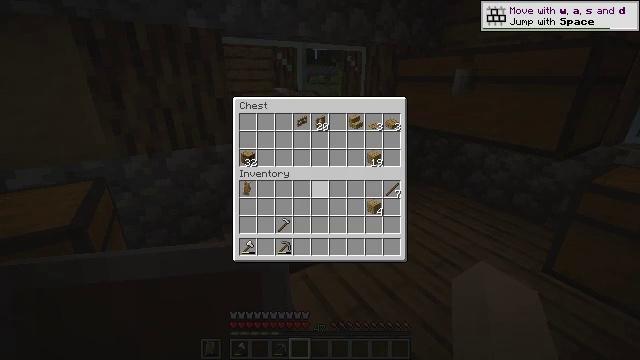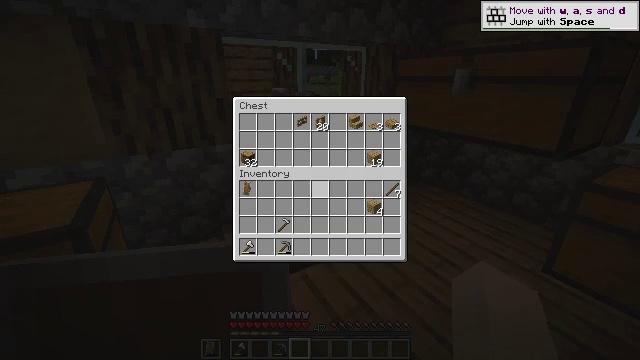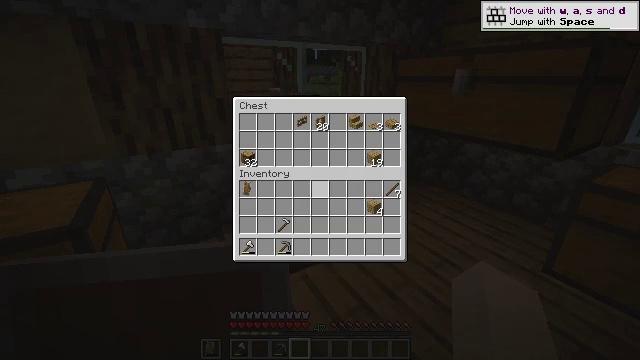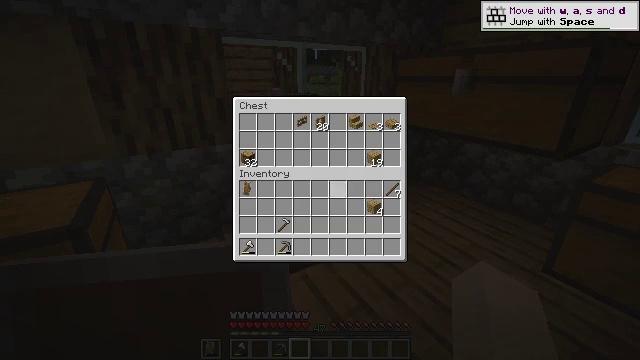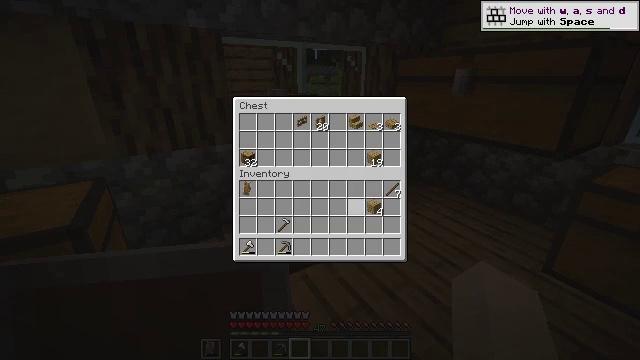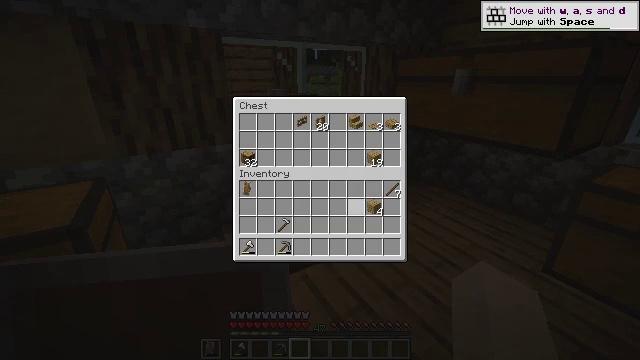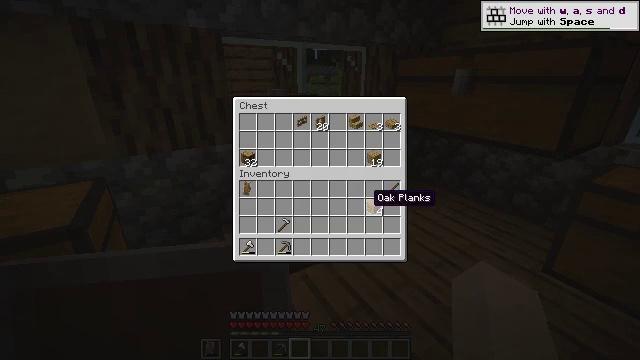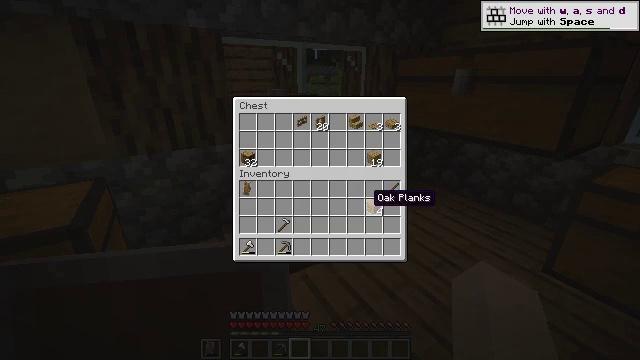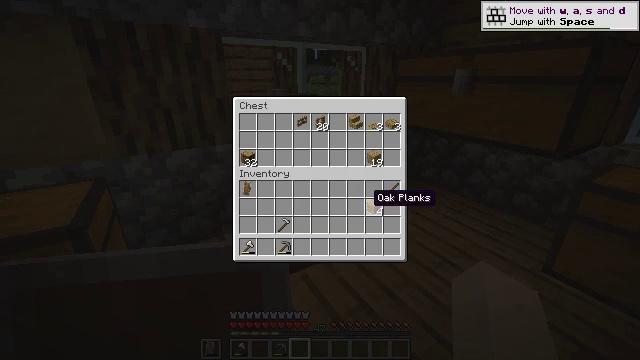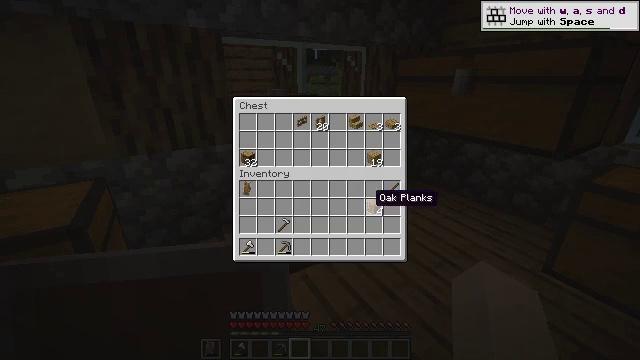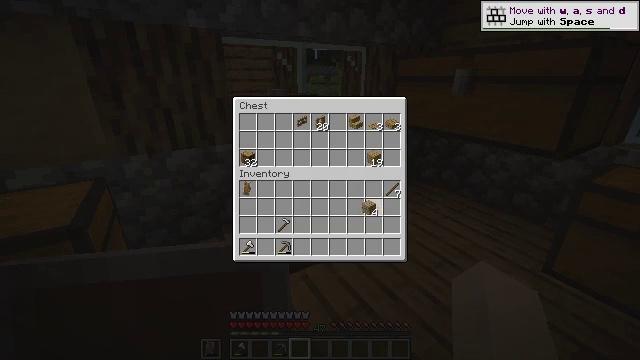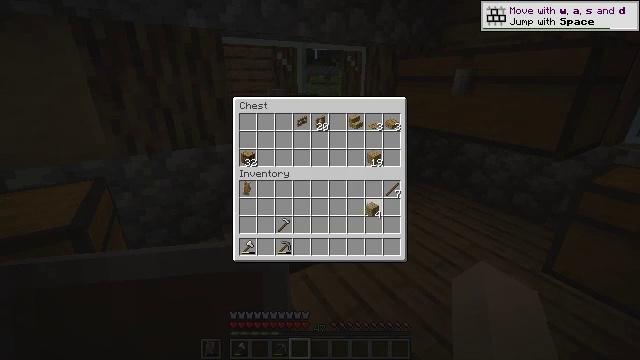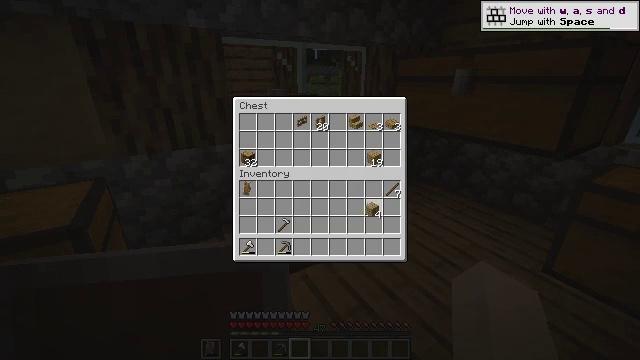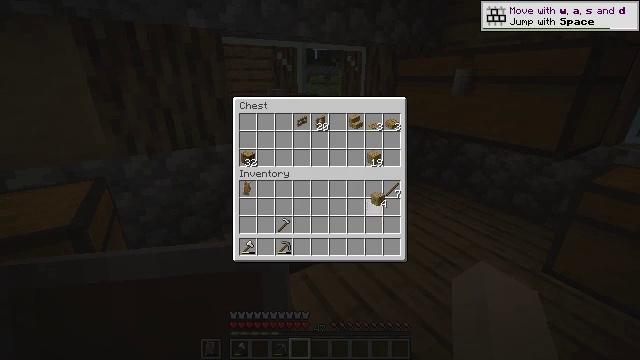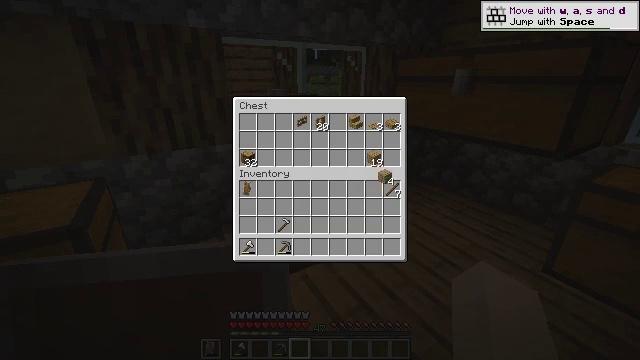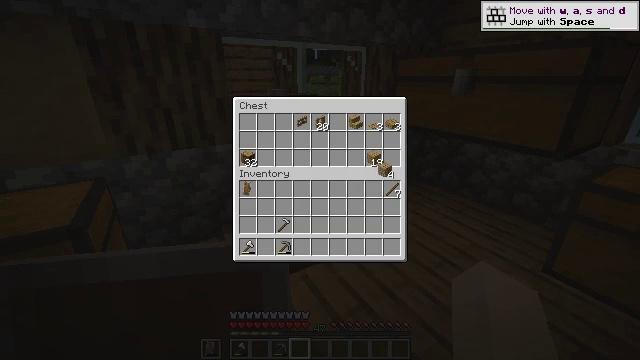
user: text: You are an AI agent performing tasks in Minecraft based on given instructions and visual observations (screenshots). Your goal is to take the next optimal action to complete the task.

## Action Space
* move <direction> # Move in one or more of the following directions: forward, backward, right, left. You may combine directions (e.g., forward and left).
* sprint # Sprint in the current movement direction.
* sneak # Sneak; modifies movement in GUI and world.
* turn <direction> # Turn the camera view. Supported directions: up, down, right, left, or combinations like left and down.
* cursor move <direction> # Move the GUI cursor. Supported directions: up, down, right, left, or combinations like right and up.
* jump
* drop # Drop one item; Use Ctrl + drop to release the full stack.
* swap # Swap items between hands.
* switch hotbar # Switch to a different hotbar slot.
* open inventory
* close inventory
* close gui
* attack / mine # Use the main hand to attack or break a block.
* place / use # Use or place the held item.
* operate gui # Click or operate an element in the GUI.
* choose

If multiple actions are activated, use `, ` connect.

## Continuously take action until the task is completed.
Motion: motion action
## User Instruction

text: Break the pumpkin to collect it.
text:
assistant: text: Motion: no_op
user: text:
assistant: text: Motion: no_op
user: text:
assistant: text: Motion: cursor move right
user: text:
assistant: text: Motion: cursor move right
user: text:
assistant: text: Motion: cursor move right
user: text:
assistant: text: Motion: no_op
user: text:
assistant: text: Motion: no_op
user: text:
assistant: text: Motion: no_op
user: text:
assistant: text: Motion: no_op
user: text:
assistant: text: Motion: operate gui
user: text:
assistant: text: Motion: operate gui
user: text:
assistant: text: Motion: operate gui
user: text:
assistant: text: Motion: cursor move up, operate gui
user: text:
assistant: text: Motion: cursor move up
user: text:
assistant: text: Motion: no_op
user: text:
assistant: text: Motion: no_op
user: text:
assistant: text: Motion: cursor move up
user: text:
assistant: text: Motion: no_op
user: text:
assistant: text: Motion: no_op
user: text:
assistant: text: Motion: operate gui
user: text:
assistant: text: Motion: operate gui
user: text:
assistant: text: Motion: operate gui
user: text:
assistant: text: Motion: no_op
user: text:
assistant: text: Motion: no_op
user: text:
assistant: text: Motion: no_op
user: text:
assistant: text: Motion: no_op
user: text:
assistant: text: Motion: operate gui
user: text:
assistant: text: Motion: operate gui
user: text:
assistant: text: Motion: cursor move right, operate gui
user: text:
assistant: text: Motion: cursor move right